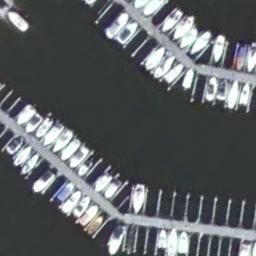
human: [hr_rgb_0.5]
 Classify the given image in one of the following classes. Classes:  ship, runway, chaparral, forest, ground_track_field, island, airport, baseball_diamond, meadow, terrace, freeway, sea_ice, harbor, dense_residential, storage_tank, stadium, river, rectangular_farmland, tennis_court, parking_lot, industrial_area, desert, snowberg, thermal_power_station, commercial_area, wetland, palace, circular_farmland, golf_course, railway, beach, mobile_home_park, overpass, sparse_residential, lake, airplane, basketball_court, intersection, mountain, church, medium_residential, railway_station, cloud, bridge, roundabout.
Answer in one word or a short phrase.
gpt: harbor